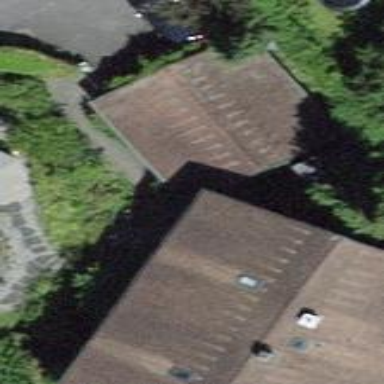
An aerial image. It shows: Garage building.